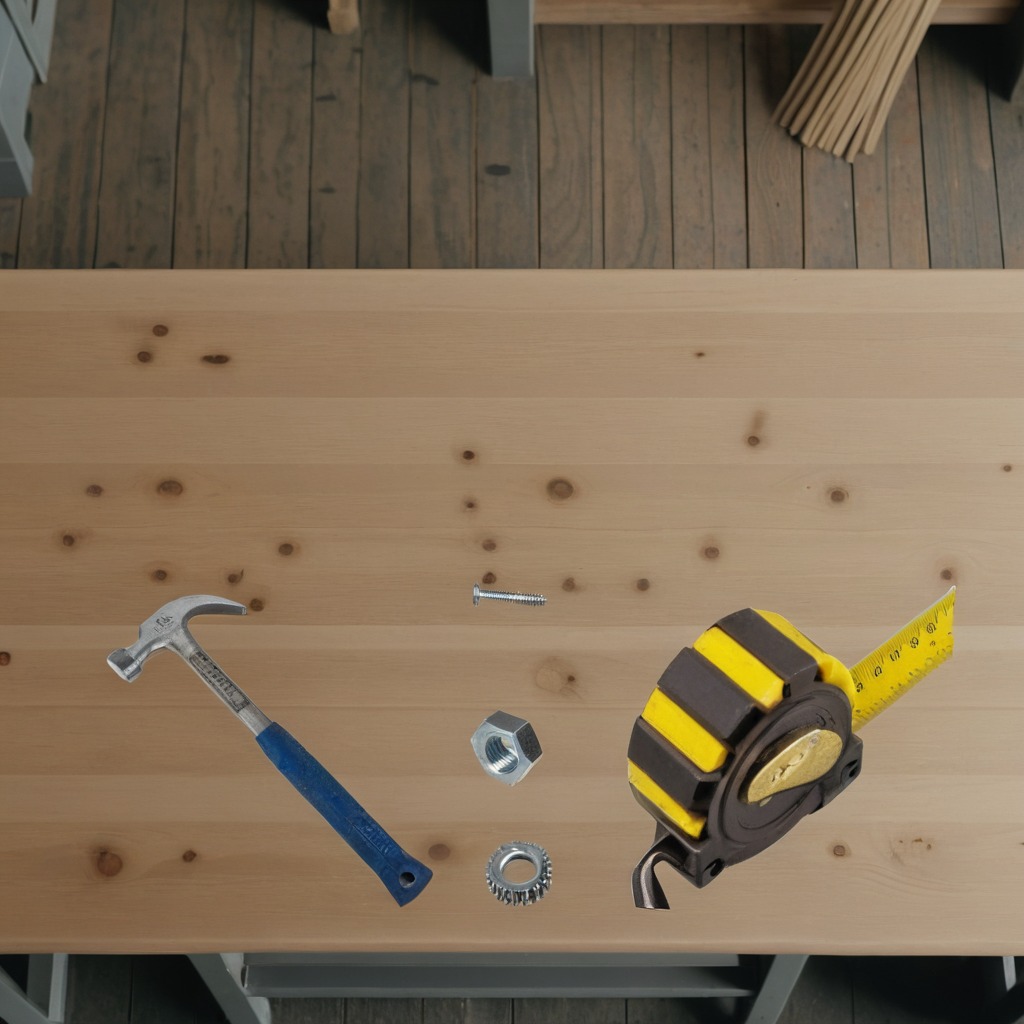
A gear with teeth is lying on the workbench.